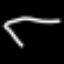
Label: diamond